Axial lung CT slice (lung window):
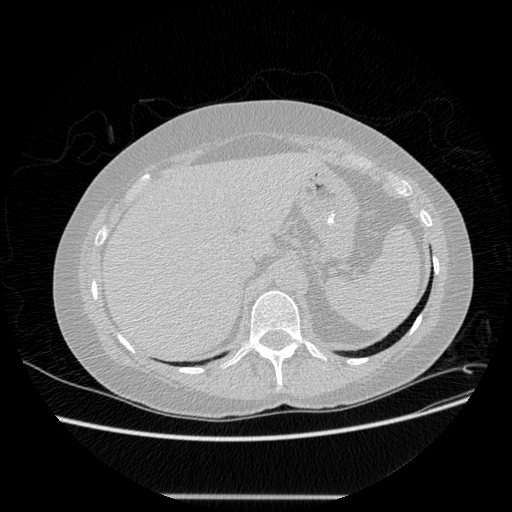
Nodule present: no